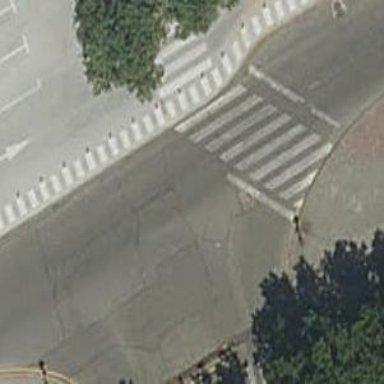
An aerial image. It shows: Uncontrolled crossing on the road.